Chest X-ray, PA view. Patient: 40 years old, sex M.
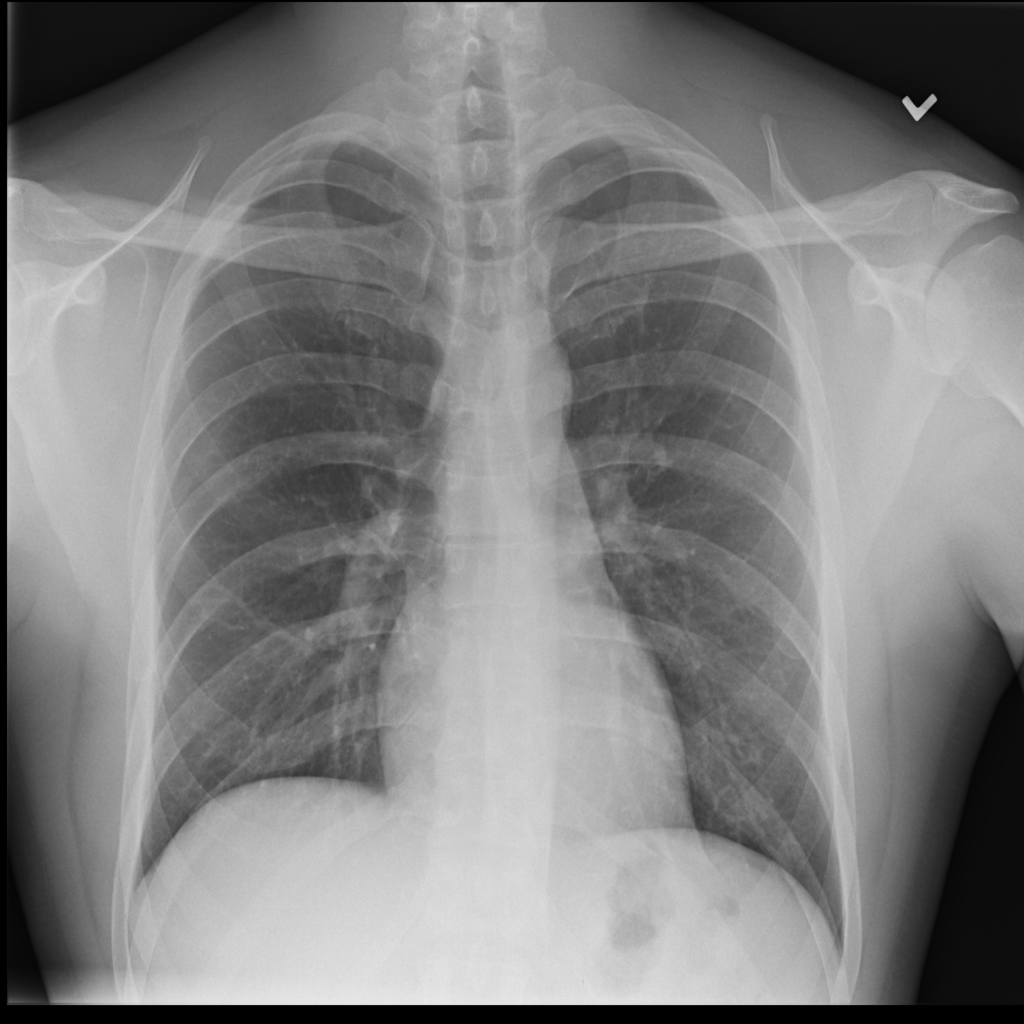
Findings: No Finding